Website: lowes
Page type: receipt
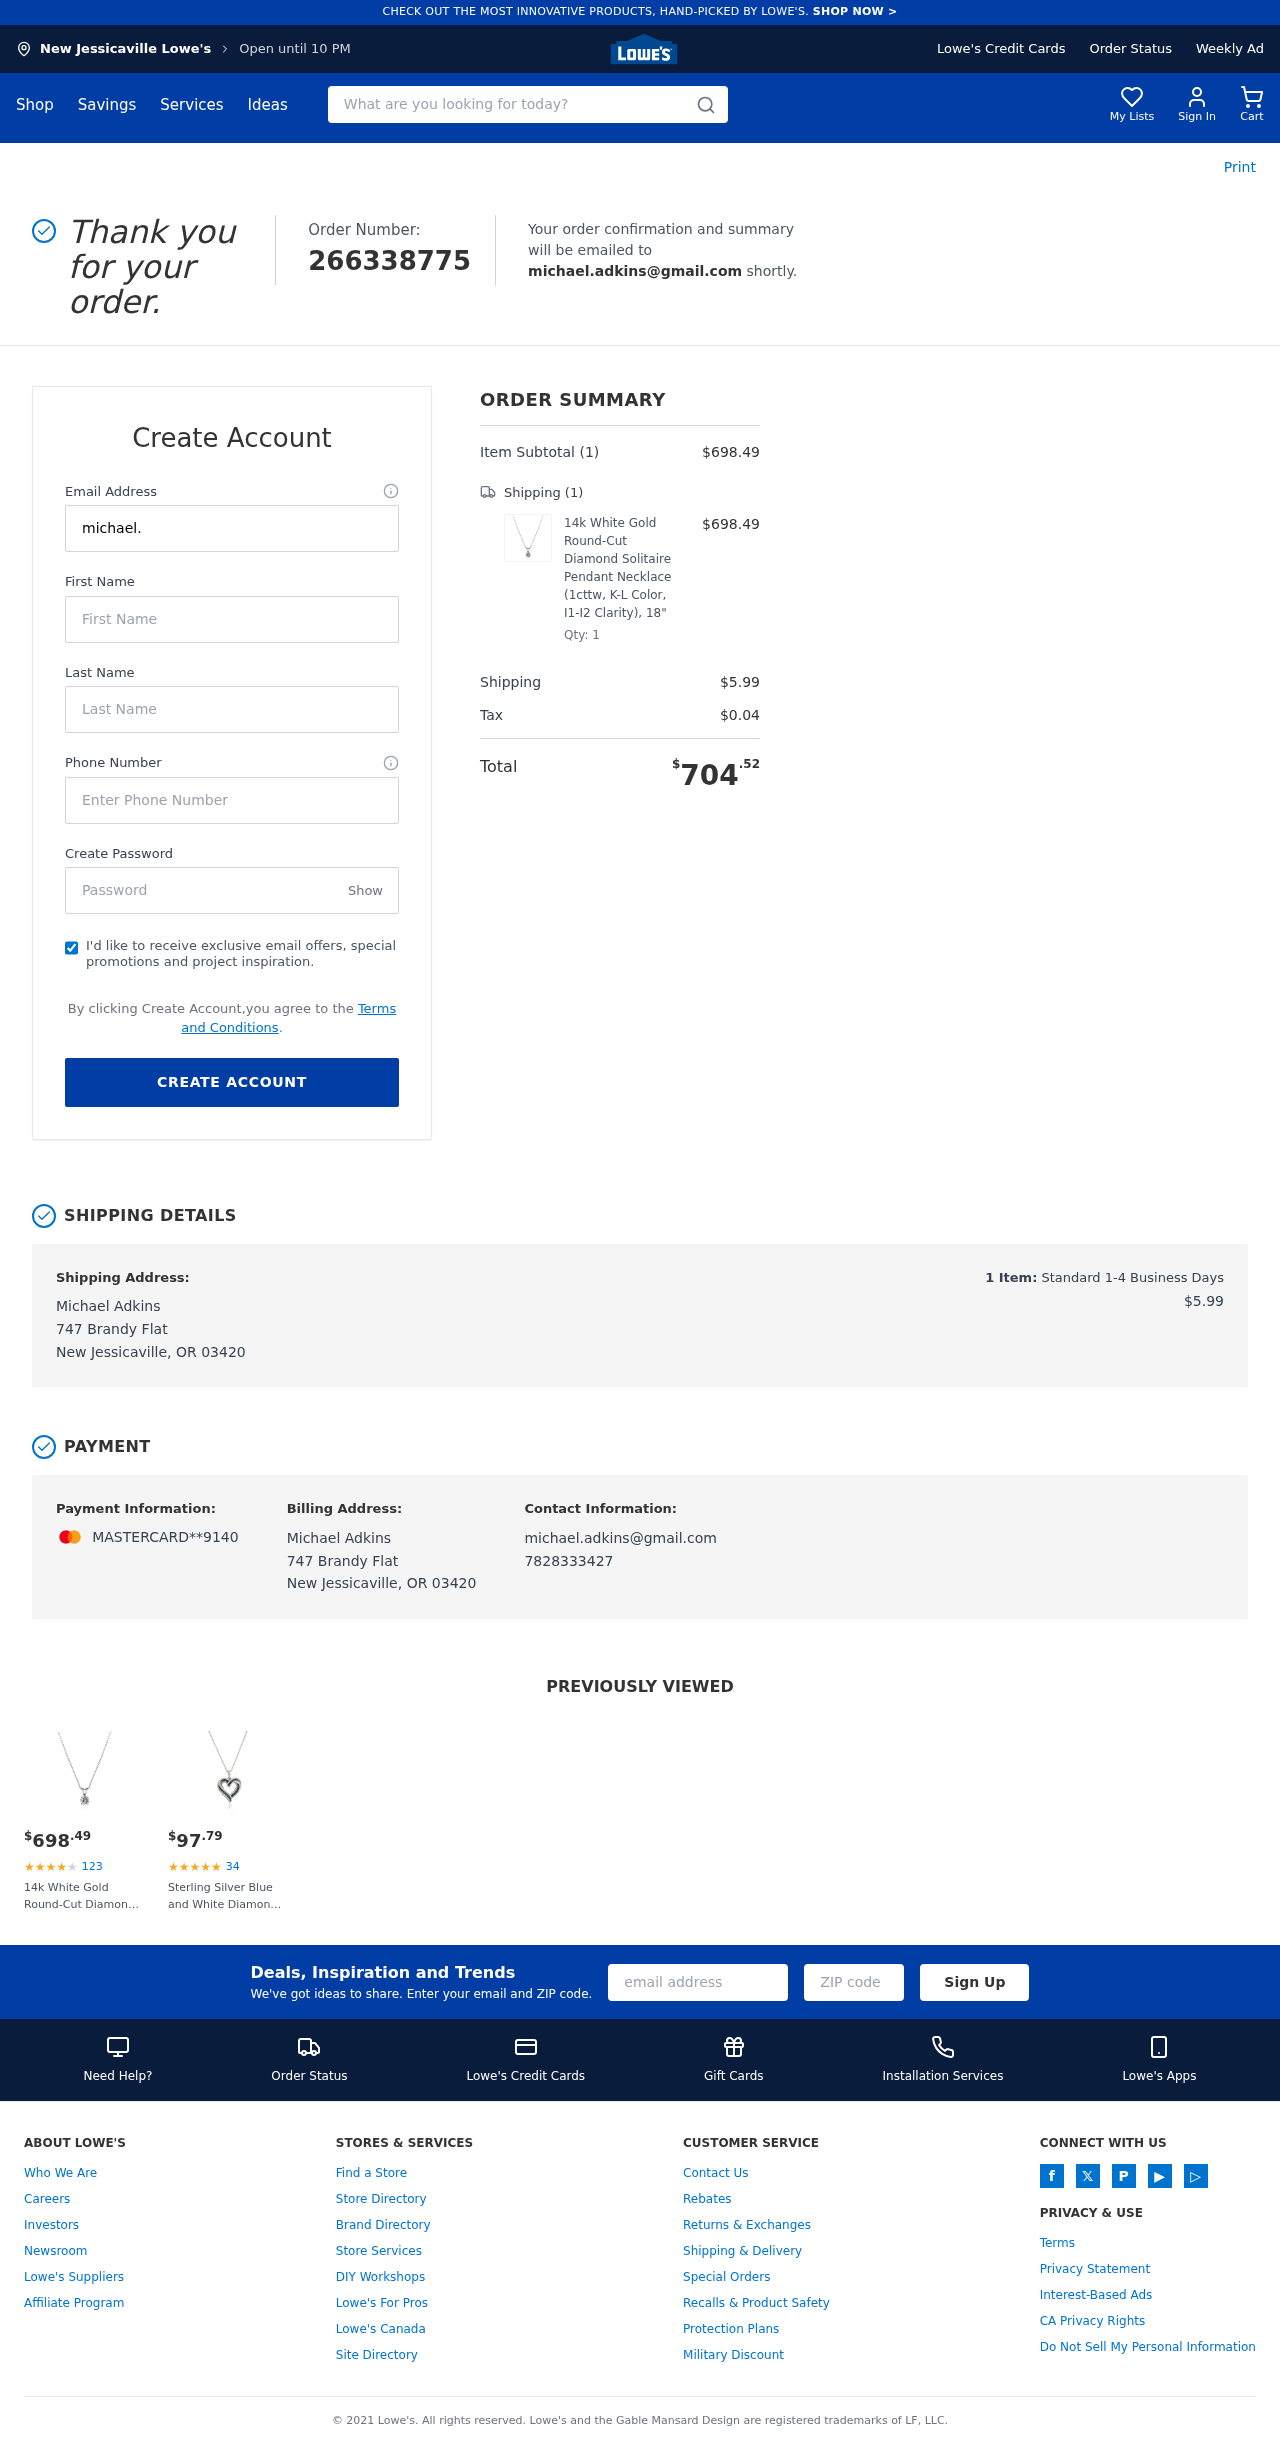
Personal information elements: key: PII_CARD_LAST4
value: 9140
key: PII_CARD_TYPE
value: MASTERCARD
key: PII_CITY
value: New Jessicaville
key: PII_EMAIL
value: michael.adkins@gmail.com
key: PII_FULLNAME
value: Michael Adkins
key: PII_PHONE
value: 7828333427
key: PII_STREET
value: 747 Brandy Flat
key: PII_FIRSTNAME
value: Michael
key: PII_LASTNAME
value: Adkins
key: PII_CITY_STATE_ZIP
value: New Jessicaville, OR 03420
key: PII_FULLNAME2
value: Michael Adkins
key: PII_FULLNAME3
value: Michael Adkins
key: PII_FIRSTNAME2
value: Michael
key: PII_FIRSTNAME3
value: Michael
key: PII_LASTNAME2
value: Adkins
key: PII_LASTNAME3
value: Adkins
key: PII_FIRSTNAME_DERIVED
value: Michael
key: PII_LASTNAME_DERIVED
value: Adkins
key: PII_FULLNAME_DERIVED
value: Michael Adkins
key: PII_NAME_FULL_DERIVED
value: Michael Adkins
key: PII_POSTCODE
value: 03420
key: PII_STATE_ABBR
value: OR
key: PII_POSTCODE_FULL
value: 03420
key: PII_CITY_STATE
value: New Jessicaville, OR
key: PII_POSTCODE_NUMERIC
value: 3420
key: PII_EMAIL2
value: michael.adkins@gmail.com
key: PII_EMAIL3
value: michael.adkins@gmail.com
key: PII_PHONE_LINE
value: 3427
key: PII_PHONE_SUFFIX
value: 3427
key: PII_PHONE2
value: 7828333427
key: PII_PHONE3
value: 7828333427
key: PII_PHONE_NUMERIC
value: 7828333427
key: PII_PHONE_LINE_NUMERIC
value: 3427
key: PII_PHONE_SUFFIX_NUMERIC
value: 3427
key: PII_PHONE2_NUMERIC
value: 7828333427
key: PII_PHONE3_NUMERIC
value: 7828333427
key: PII_PHONE_DIGITS
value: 7828333427
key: PII_PHONE_LAST4
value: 3427
Product elements: key: PRODUCT1_NAME
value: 14k White Gold Round-Cut Diamond Solitaire Pendant Necklace (1cttw, K-L Color, I1-I2 Clarity), 18"
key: PRODUCT1_PRICE
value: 698.49
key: PRODUCT1_QUANTITY
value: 1
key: PRODUCT2_NAME
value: Sterling Silver Blue and White Diamond Heart Pendant Necklace (1/2 cttw), 18"
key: PRODUCT2_NUM_RATINGS
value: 34
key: PRODUCT2_PRICE
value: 97.79
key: PRODUCT1_PRICE2
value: $698.49
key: PRODUCT1_RATING2
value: ★
★
★
★
★
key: PRODUCT1_NUM_RATINGS2
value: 123
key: PRODUCT1_NAME2
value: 14k White Gold Round-Cut Diamond Solitaire Pendant Necklace (1cttw, K-L Color, I1-I2 Clarity), 18"
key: PRODUCT2_RATING
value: ★
★
★
★
★
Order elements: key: ORDER_ID
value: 266338775
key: ORDER_NUM_ITEMS
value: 1
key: ORDER_SUBTOTAL
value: $698.49
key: ORDER_NUM_ITEMS2
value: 1
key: ORDER_SHIPPING_COST
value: $5.99
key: ORDER_TAX
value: $0.04
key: ORDER_TOTAL
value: $704.52
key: ORDER_NUM_ITEMS3
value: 1
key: ORDER_SHIPPING_COST2
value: $5.99
Search elements: key: HEADER_SEARCH
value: What are you looking for today?